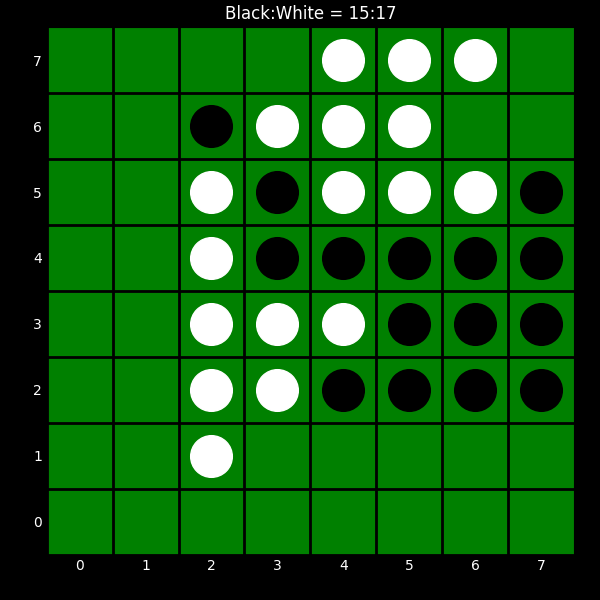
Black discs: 15
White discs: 17